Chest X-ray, PA view. Patient: 53 years old, sex M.
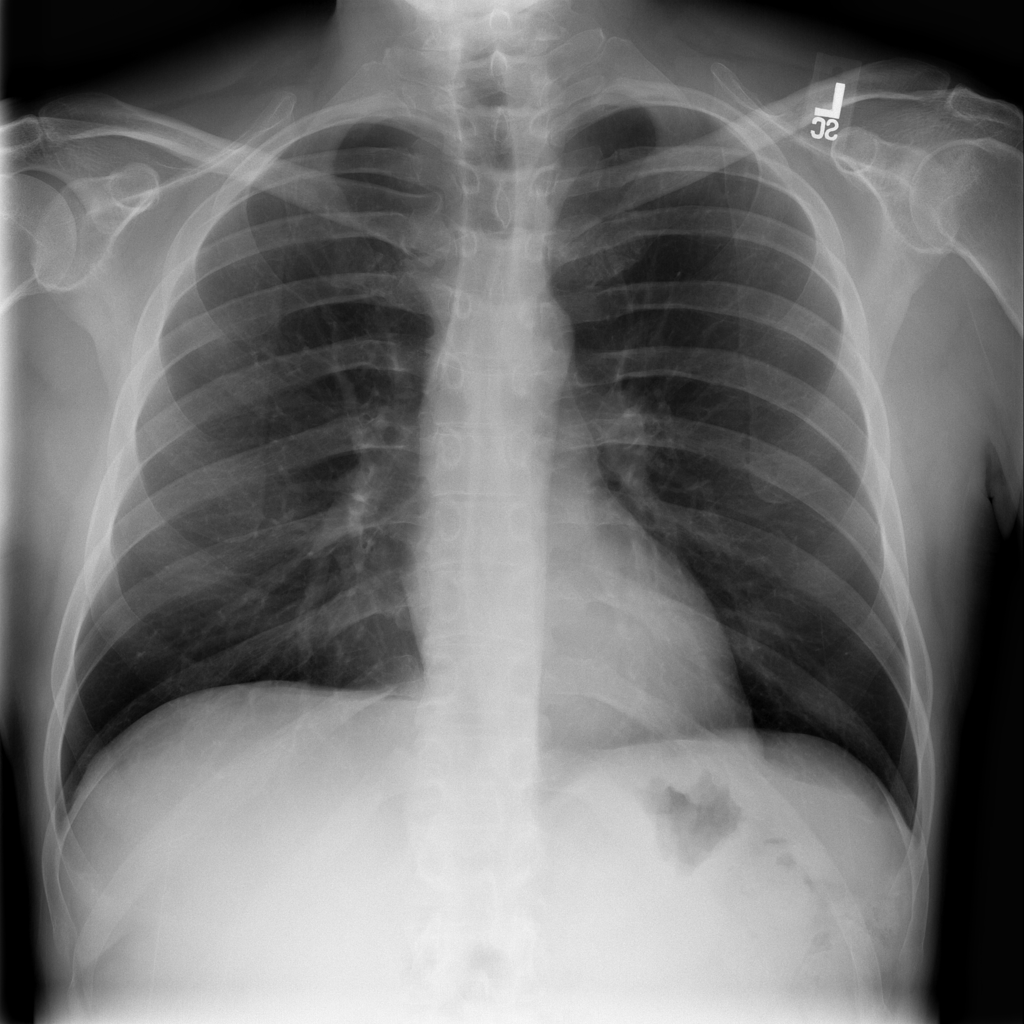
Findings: No Finding